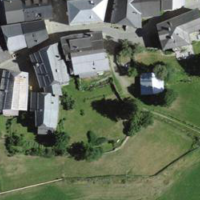
EUNIS habitat code: 54
Species observed at this site:
Corvus corone
Cyanistes caeruleus
Sorbus aucuparia
Gypaetus barbatus
Macroglossum stellatarum
Campanula glomerata
Emberiza citrinella
Sylvia borin
Corvus cornix
Passer domesticus
Turdus torquatus
Carduelis carduelis
Turdus merula
Parus major
Erithacus rubecula
Hirundo rustica
Upupa epops
Turdus pilaris
Pica pica
Phoenicurus ochruros
Pyrrhocorax graculus
Falco tinnunculus
Corvus corax
Motacilla alba
Delichon urbicum
Periparus ater